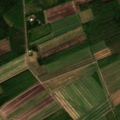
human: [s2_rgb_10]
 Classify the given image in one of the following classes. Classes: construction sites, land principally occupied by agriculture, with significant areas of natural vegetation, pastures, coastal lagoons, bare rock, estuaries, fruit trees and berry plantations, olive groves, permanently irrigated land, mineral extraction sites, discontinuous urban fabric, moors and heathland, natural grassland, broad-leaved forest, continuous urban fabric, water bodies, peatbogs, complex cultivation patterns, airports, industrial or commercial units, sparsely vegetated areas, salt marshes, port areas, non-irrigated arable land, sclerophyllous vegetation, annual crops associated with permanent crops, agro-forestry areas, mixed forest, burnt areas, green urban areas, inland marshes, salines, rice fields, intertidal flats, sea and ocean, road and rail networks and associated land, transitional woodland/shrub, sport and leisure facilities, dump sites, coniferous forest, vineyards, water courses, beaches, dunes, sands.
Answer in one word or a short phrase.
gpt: non-irrigated arable land, land principally occupied by agriculture, with significant areas of natural vegetation, broad-leaved forest, mixed forest